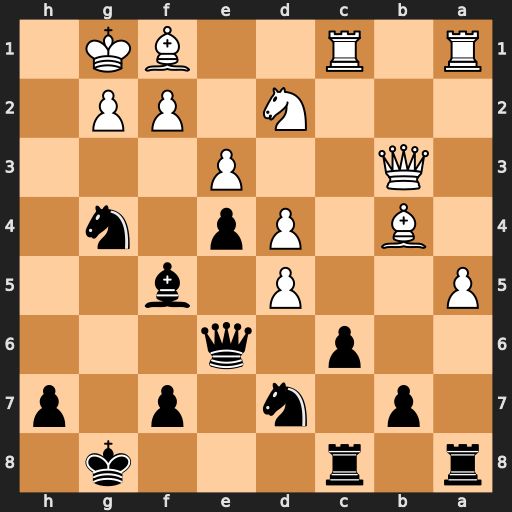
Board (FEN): r1r3k1/1p1n1p1p/2p1q3/P2P1b2/1B1Pp1n1/1Q2P3/3N1PP1/R1R2BK1
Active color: b
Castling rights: -
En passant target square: -
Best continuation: Qh6 Bd6 Qxd6